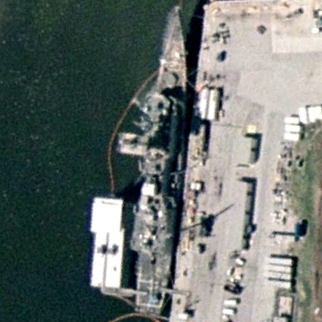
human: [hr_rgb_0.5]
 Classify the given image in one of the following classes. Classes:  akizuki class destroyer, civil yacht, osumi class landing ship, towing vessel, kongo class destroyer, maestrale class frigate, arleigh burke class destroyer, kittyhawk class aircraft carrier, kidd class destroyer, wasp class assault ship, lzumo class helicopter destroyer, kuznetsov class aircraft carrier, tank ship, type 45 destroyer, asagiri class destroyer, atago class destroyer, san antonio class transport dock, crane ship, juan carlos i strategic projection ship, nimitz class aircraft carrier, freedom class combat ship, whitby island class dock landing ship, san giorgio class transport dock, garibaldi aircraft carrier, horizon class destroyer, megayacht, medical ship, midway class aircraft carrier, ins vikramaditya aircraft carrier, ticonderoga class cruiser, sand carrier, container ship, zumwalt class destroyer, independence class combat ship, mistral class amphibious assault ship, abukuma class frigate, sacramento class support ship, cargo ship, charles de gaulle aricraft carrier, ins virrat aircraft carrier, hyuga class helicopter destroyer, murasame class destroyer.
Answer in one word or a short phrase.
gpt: Ticonderoga class cruiser